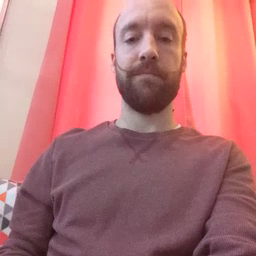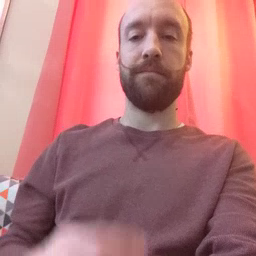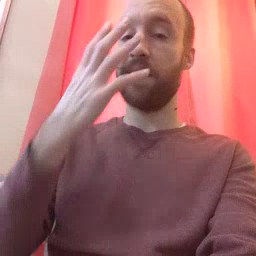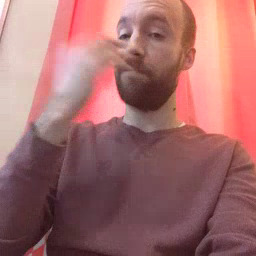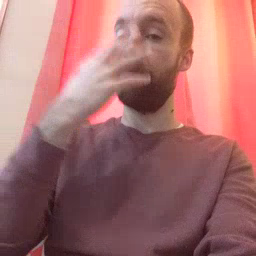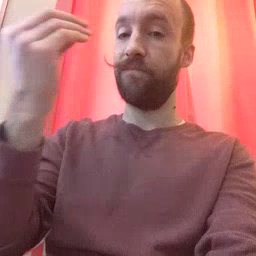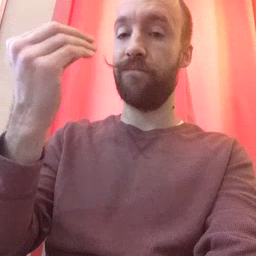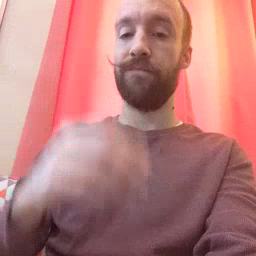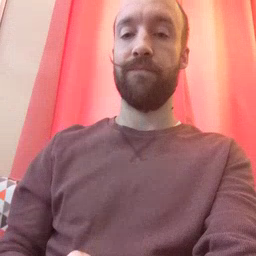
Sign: wolf